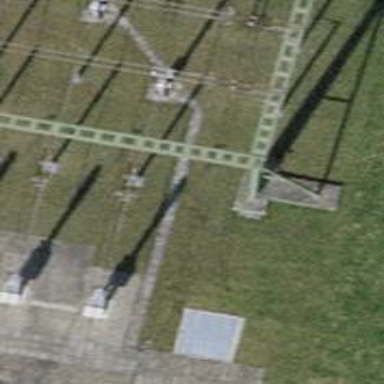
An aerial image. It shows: Insulator used in power equipment.